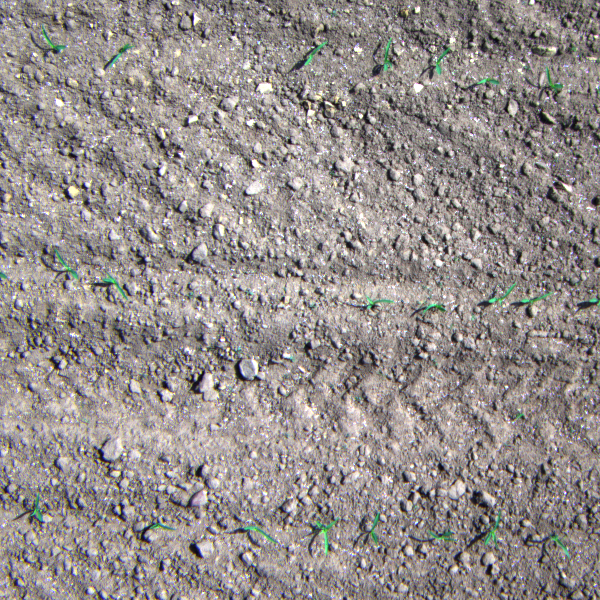
Acquisition date: 2023-05-25
Tile: 0743
Annotated plant instances:
label: maize
label: maize
label: amaranth
label: weed_other
label: maize
label: amaranth
label: weed_other
label: weed_other
label: maize
label: maize
label: maize
label: maize
label: maize
label: maize
label: maize
label: maize
label: maize
label: weed_other
label: maize
label: maize
label: maize
label: maize
label: maize
label: maize
label: maize
label: maize
label: maize
label: amaranth
label: maize
label: maize
label: barnyard_grass
label: amaranth
label: amaranth
label: weed_other
label: weed_other
label: amaranth
label: weed_other
label: weed_other
label: weed_other
label: weed_other
label: weed_other
label: weed_other
label: weed_other
label: weed_other
label: maize
label: weed_other
label: weed_other
label: weed_other
label: weed_other
label: weed_other
label: amaranth
label: amaranth
label: weed_other
label: weed_other
label: weed_other
label: weed_other
label: weed_other
label: weed_other
label: barnyard_grass
label: amaranth
label: weed_other
label: weed_other
label: weed_other
label: weed_other
label: weed_other
label: weed_other
label: weed_other
label: amaranth
label: amaranth
label: weed_other
label: weed_other
label: weed_other
label: weed_other
label: weed_other
label: weed_other
label: weed_other
label: weed_other
label: weed_other
label: weed_other
label: weed_other
label: amaranth